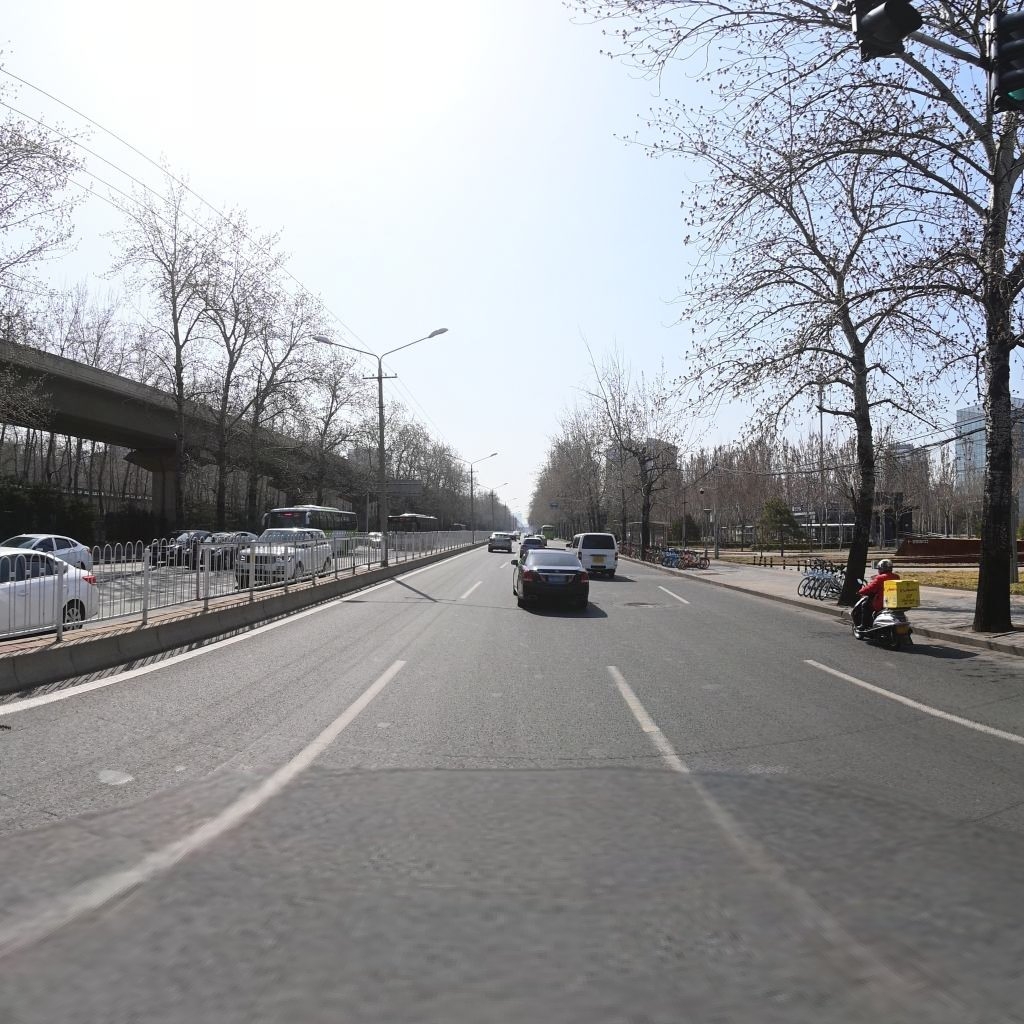
Region: Chaoyang
Road damage annotations: transverse crack, manhole cover, transverse crack, transverse crack, longitudinal crack, transverse crack